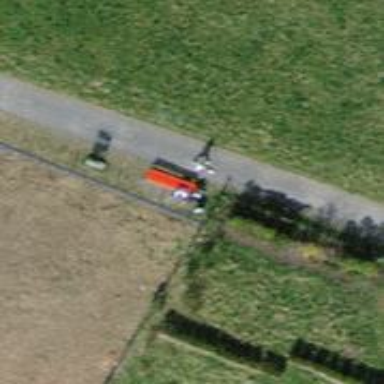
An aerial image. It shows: Red bench.